Interaction volume radius: 5 \u00c5
Interaction volume height: 10 \u00c5
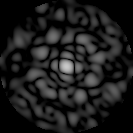
Disorder parameter: 0.8495